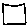
Label: square